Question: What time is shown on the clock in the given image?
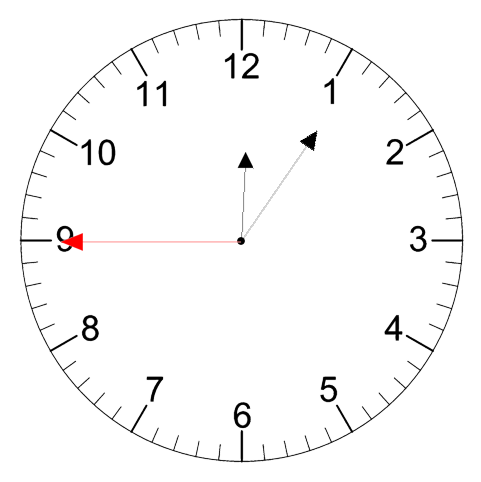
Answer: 12:05:45